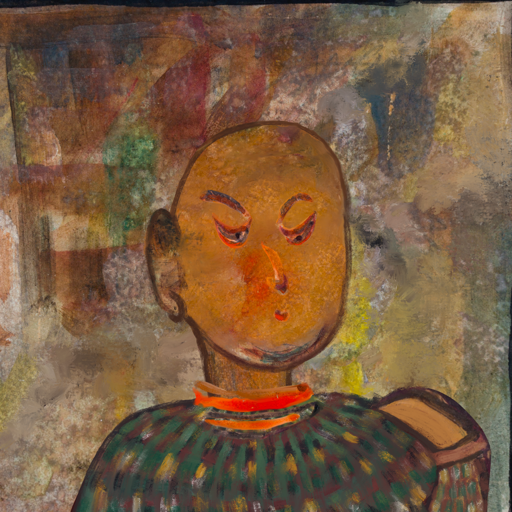
Background: Mosgoul, Head And Neck Side: Pipe, Face Side: Hypocrite, Bust: After_Raid, Hair Side: Blank, Head Accessory: Blank, Second Necklace: Blank, Necklace: Experience, Baby: Blank